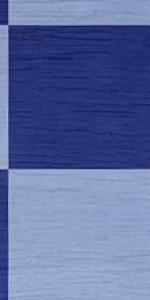
Label: Empty